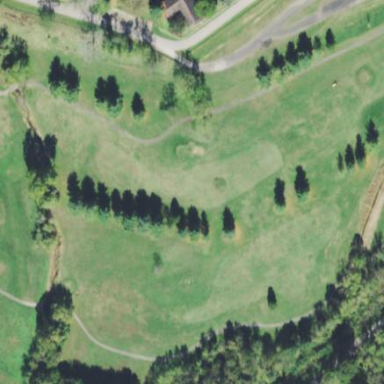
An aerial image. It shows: Grassy area designated as golf fairway.